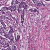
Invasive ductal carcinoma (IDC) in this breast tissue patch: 1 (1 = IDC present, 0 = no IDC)